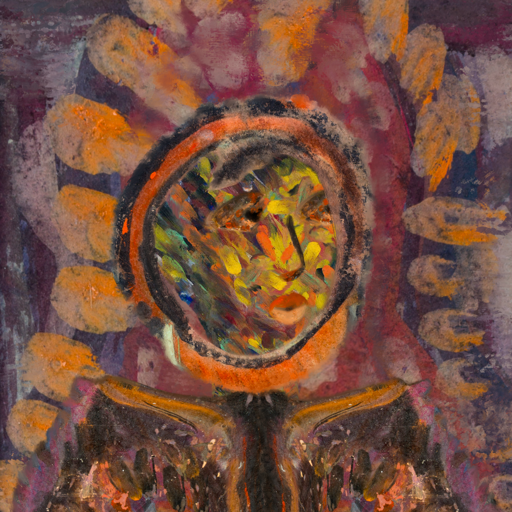
Background: Doll, Head And Neck Side: An_Impression, Face Side: Gypsy_Queen, Bust: Gypsy_Queen, Hair Side: Childish, Head Accessory: Blank, Second Necklace: Blank, Necklace: Blank, Baby: Blank